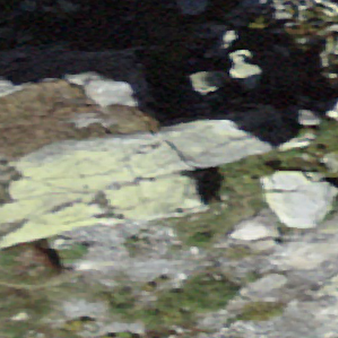
Label: bouldering_area